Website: slack
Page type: payment
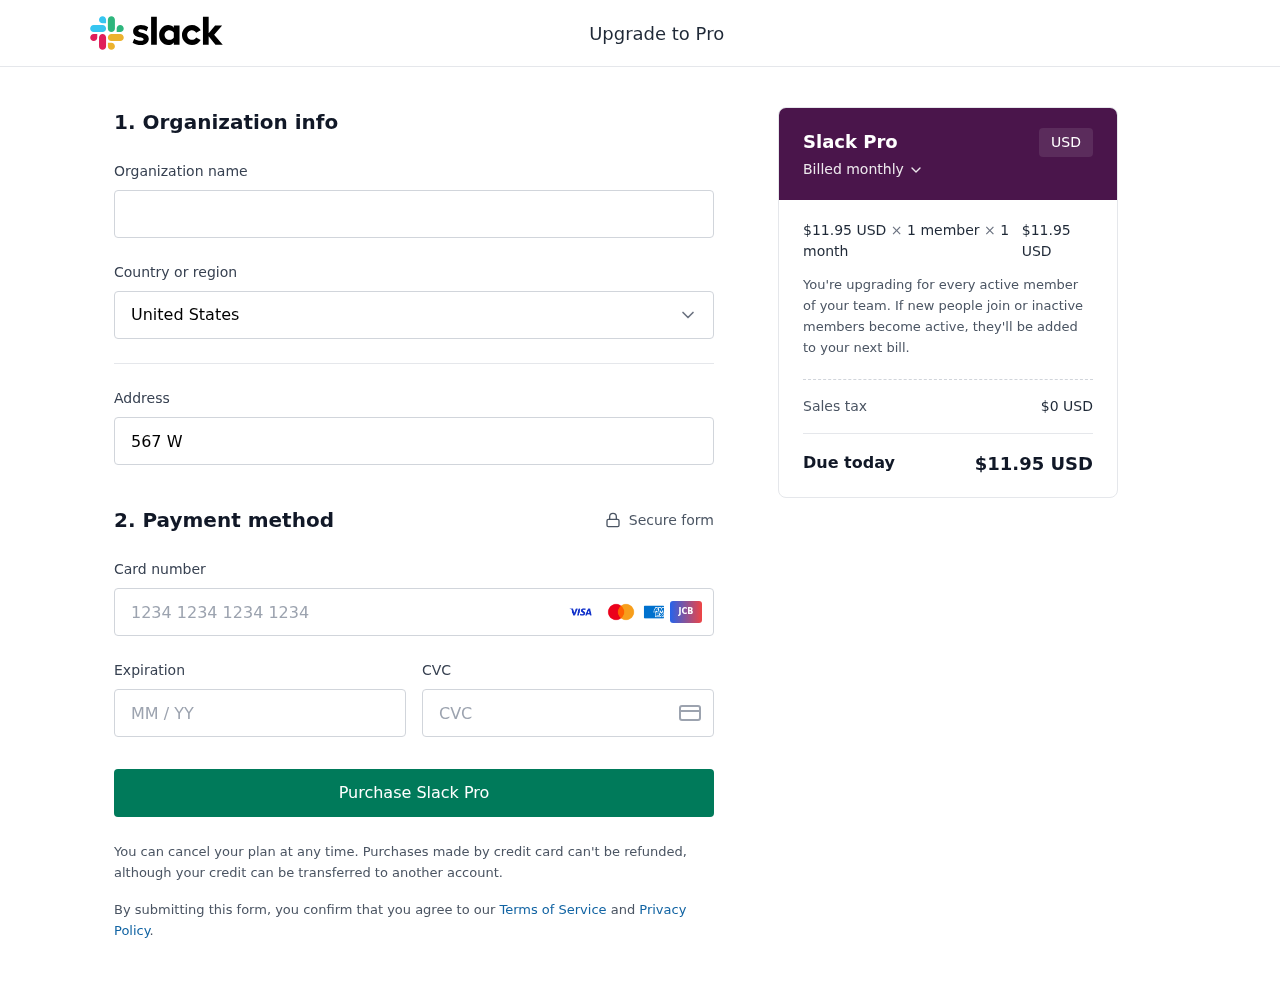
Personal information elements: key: PII_CARD_CVV
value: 099
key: PII_CARD_EXPIRY
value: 04/26
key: PII_CARD_NUMBER
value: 2249 1204 4624 5568
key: PII_COUNTRY
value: United States
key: PII_STREET
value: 567 Wall Pine Apt. 415
Product elements: key: PRODUCT1_PRICE
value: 11.95
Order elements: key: ORDER_SUBTOTAL
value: $11.95 USD
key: ORDER_TAX
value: $0 USD
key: ORDER_TOTAL
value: $11.95 USD